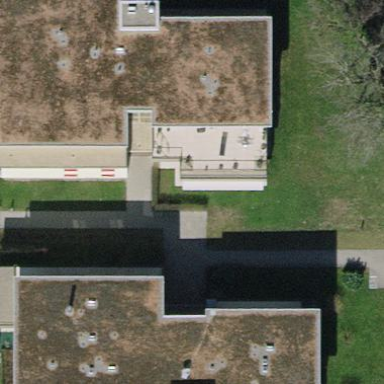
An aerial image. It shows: Yellow apartments building with roof covered in plants.